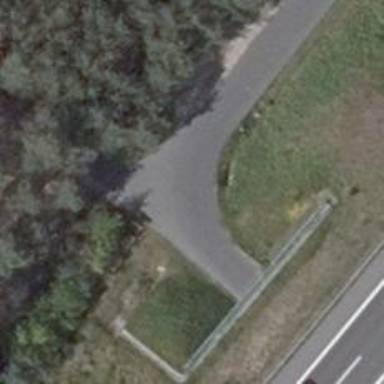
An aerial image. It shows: Unclassified road with asphalt surface.